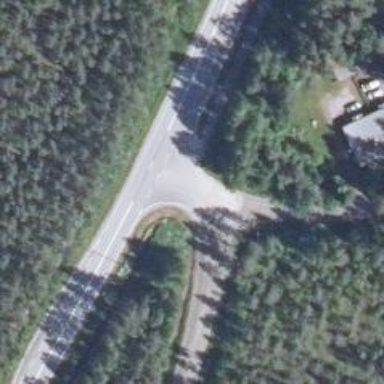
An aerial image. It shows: Road with "give way" sign.